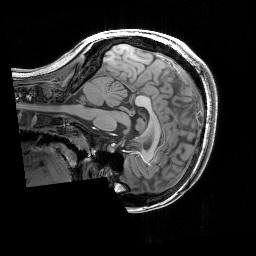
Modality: T1w
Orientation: sagittal
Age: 20
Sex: female
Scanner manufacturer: siemens
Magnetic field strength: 3 T
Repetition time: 2.3 s
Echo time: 0.00344 s